Question: Here is the image of the dataframe:

I have this data frame from a cognitive psych task in which people respond to shapes and sounds. They are meant to always respond in that order, but sometimes they switch but still respond correctly (see second last row for example). I can easily isolate those rows, but I want to transpose the response times so they are in the correct columns. In the example, 1628 which is the response time for the shape stimuli should be in column 'RT1' and the sound response 1462 should be in column 'RT2'.
What function or code can I use to transpose cells given row and column coordinates? Ideally I would use this in the context of an 'if' statement to select the rows in which the responses are transposed.
Hope this makes sense. I cant share the actual data frame.
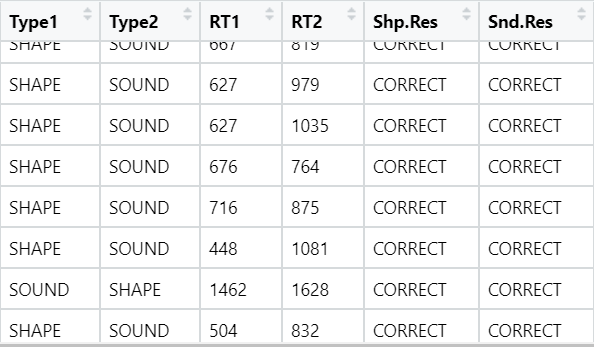
Answer: Assuming your data looks something like this:
'''
dat <- data.frame(
Type1 = c("SHAPE", "SHAPE", "SOUND", "SHAPE"),
Type2 = c("SOUND", "SOUND", "SHAPE", "SOUND"),
RT1 = 10 + 1:4,
RT2 = 20 + 1:4)
'''
# Base R
'''
swaps <- dat$Type1 == "SOUND" & dat$Type2 == "SHAPE"
tmp1 <- dat$Type2[swaps]
dat$Type2[swaps] <- dat$Type1[swaps]
dat$Type1[swaps] <- tmp1
tmp1 <- dat$RT2[swaps]
dat$RT2[swaps] <- dat$RT1[swaps]
dat$RT1[swaps] <- tmp1
dat
# Type1 Type2 RT1 RT2
# 1 SHAPE SOUND 11 21
# 2 SHAPE SOUND 12 22
# 3 SHAPE SOUND 23 13
# 4 SHAPE SOUND 14 24
'''
# dplyr
'''
library(dplyr)
dat %>%
mutate(
swaps = Type1 == "SOUND" & Type2 == "SHAPE",
tmp = if_else(swaps, Type2, Type1),
Type2 = if_else(swaps, Type1, Type2),
Type1 = tmp,
tmp = if_else(swaps, RT2, RT1),
RT2 = if_else(swaps, RT1, RT2),
RT1 = tmp
) %>%
select(-tmp)
'''
# data.table
'''
library(data.table)
as.data.table(dat)[ Type1 == "SOUND" & Type2 == "SHAPE",
c("Type1", "Type2", "RT1", "RT2") := .(Type2, Type1, RT2, RT1) ]
'''